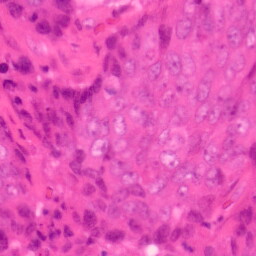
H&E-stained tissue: Colon